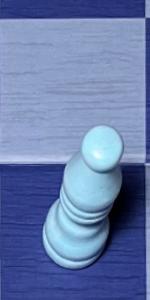
Label: Bishop_White